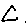
Label: triangle